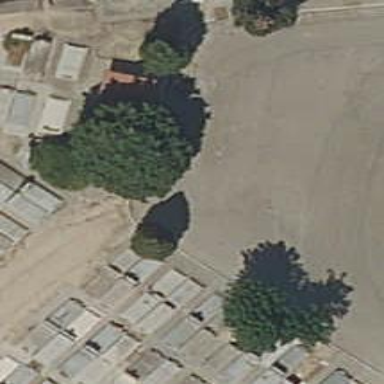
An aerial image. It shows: Toilets.